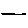
Label: line